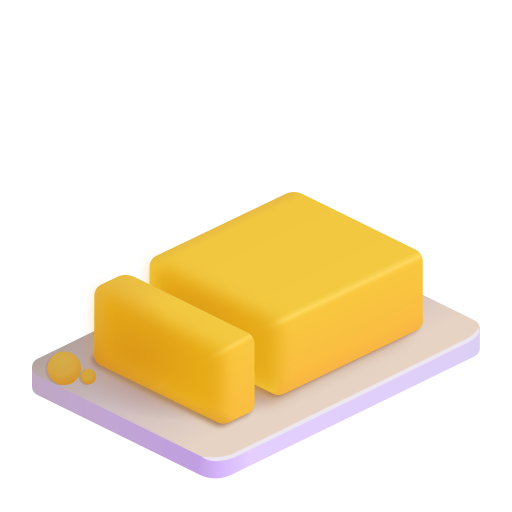
butter color